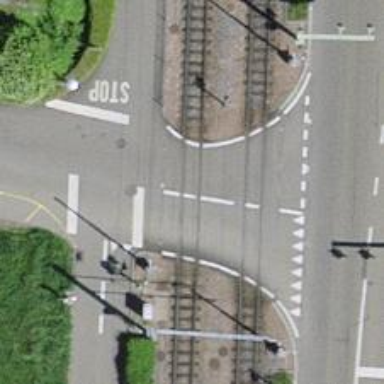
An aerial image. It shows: Level crossing with full barriers and lights.